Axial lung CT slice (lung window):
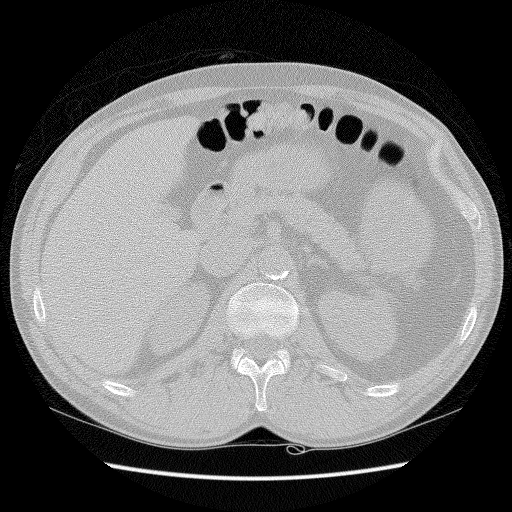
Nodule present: no